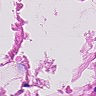
Metastatic tissue present: no